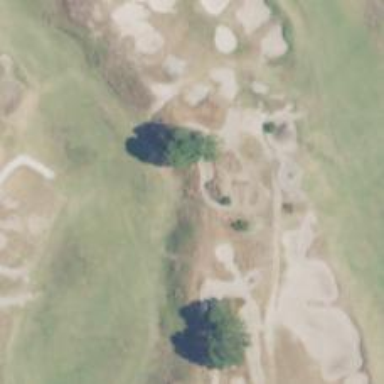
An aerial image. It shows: Path for both roads and golfers.